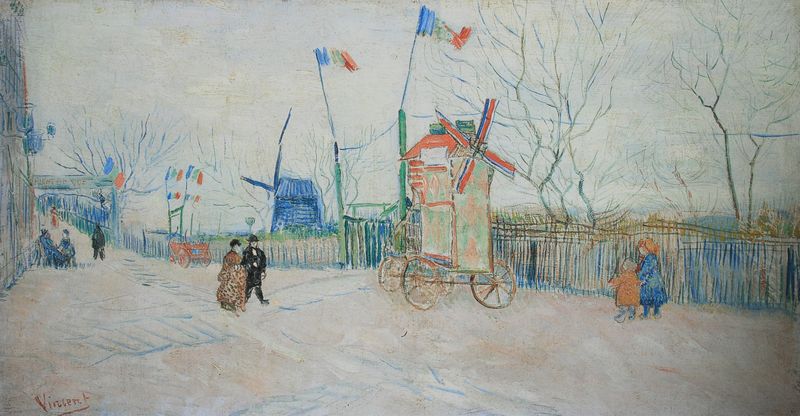
Titel: Impasse des deux frères
Künstler: Vincent van Gogh
Standort: Amsterdam
Institution: Van Gogh Museum
Schlagwörter: baum, blau, flügel, gemälde, himmel, mann, meer, weiß, bäume, menschen, mädchen, ocker, sitzen, stadt, äste, bunt, café, frankreich, frau, fussgänger, grau, hut, kleid, kreide, orange, schwarz, strasse, zeichnung, haus, rot, weg, zaun, beige, holland, niederlande, signatur, feld, häuser, mühle, windmühle, zweige, gehen, windrad, windräder, sitzend, kind, paar, karren, kinder, räder, windmühlen, farbig, küste, fahnen, fassade, passanten, pflaster, zwei, fahne, flagge, trikolore, kahl, herbst, lattenzaun, winter, spazieren, kutsche, markt, speichen, van gogh, rand, französisch, rad, wagen, masten, promenade, tricolore, tor, pärchen, stangen, gogh, spaziergang, linear, kreuzung, illustration, jahrmarkt, wimpel, vincent van gogh, sonntag, feldrand, gehend, flaggen, spaziergänger, fähnchen, zeichnun, vincent, mühlrad, buntstift, drähte, spielplatz, gbäude, buntstifte, luftballons, mernschen, sitzten, bistro, eeg, propeller, van goch, blass wagen blau weg menschen, windmühl, ewindmühle, <windmühle